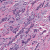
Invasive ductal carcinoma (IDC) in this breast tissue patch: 1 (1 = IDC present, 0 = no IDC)